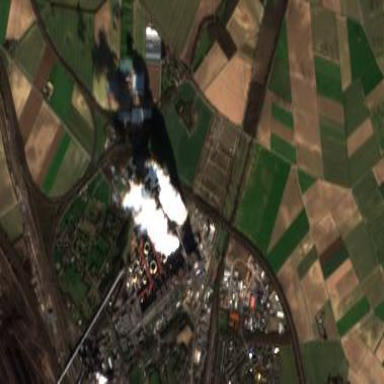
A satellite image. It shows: Industrial landuse with coal power plant. The plant features steam turbine.